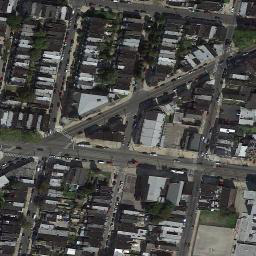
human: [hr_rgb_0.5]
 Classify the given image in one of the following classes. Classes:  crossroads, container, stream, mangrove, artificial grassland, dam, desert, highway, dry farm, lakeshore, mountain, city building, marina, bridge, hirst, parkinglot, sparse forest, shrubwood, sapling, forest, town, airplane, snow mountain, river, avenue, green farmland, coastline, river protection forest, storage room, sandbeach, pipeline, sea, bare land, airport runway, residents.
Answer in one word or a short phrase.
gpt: town